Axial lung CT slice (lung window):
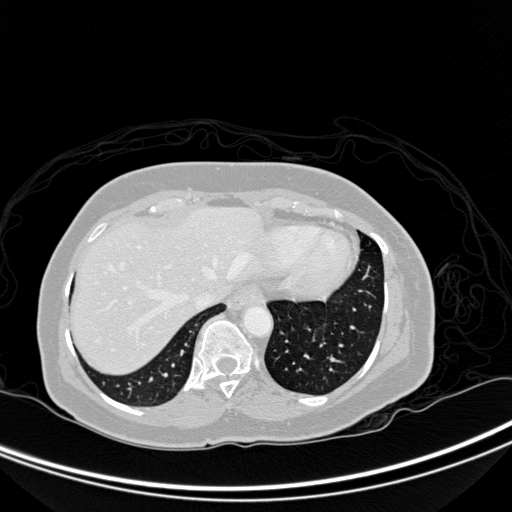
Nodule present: no